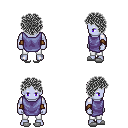
a pixel art fantasy rpg character, male body template, dark elf, purple skin, chain tabard jacket, white pants, gray curly afro hairstyle, cloth bracers, white slippers, four views (front, back, left, right), 2x2 character sprite sheet, small pixel art, hard edges, no anti-aliasing